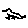
Label: bird